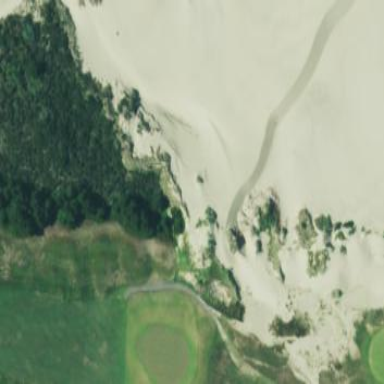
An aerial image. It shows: Sandy area is golf bunker.